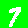
Digit: 7